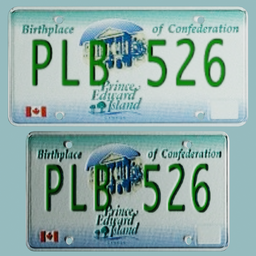
Label: mechanical